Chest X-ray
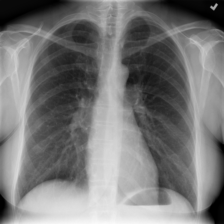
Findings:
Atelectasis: negative
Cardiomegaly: negative
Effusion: negative
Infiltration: negative
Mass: negative
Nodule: negative
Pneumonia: negative
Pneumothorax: negative
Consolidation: negative
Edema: negative
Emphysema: negative
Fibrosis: negative
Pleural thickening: negative
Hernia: negative